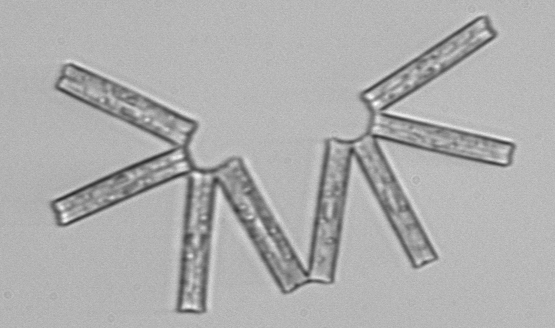
Label: Thalassionema